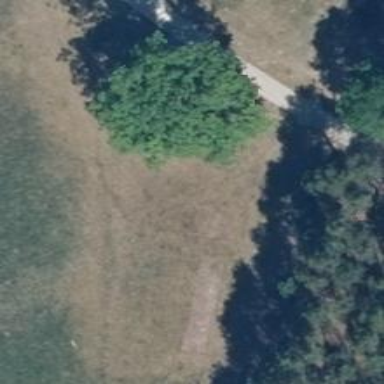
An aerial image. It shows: Grass track road with grade 5 tracktype.